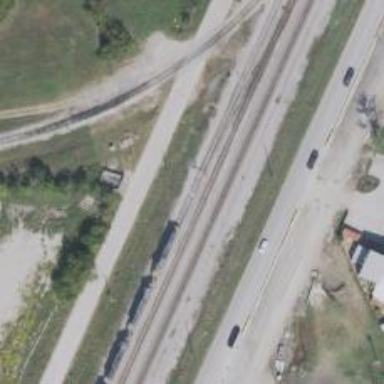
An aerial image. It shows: Railway siding with rails.